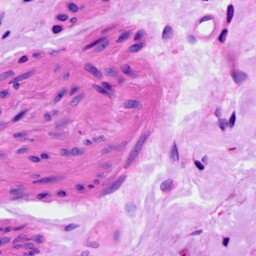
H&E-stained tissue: Ovarian